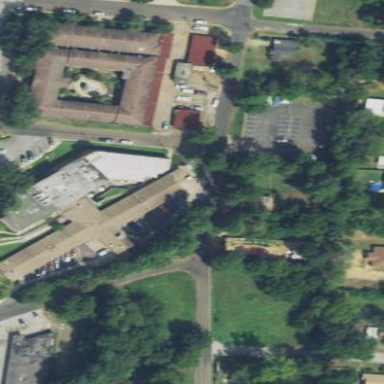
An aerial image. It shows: Building that serves as nursing home.